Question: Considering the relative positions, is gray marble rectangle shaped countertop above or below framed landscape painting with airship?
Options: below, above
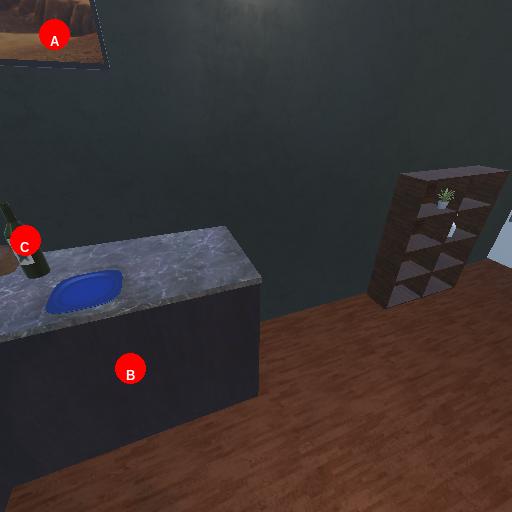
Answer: below